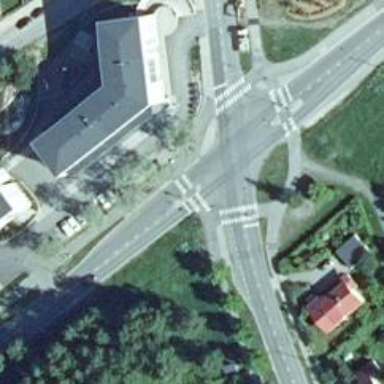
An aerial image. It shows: Marked road crossing with pedestrian island.